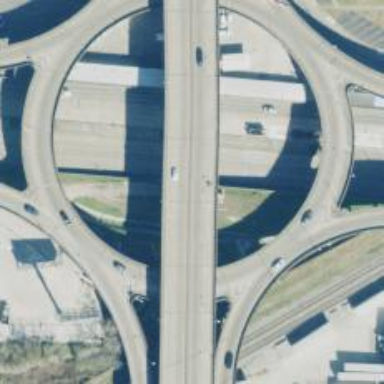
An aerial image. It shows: Bridge over trunk highway with expressway.